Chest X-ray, PA view. Patient: 35 years old, sex M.
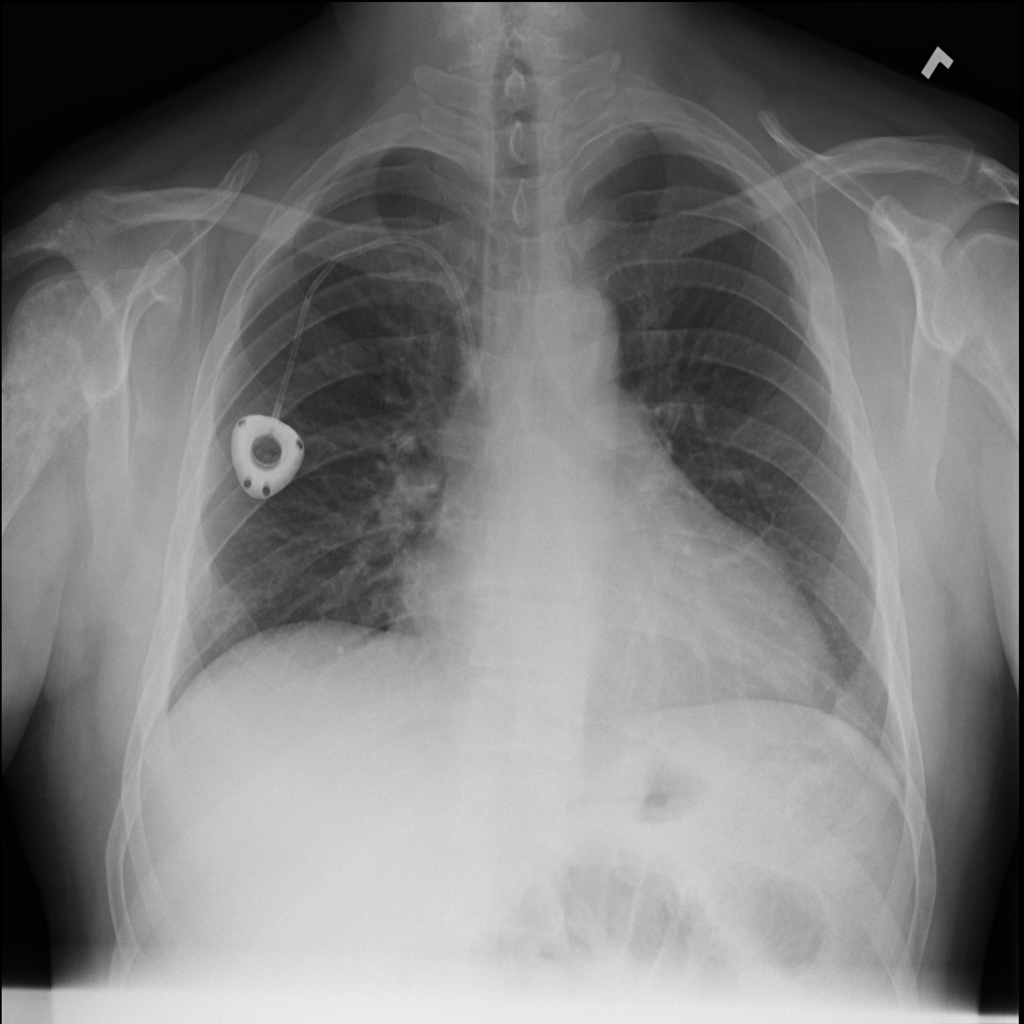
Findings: Cardiomegaly, Effusion